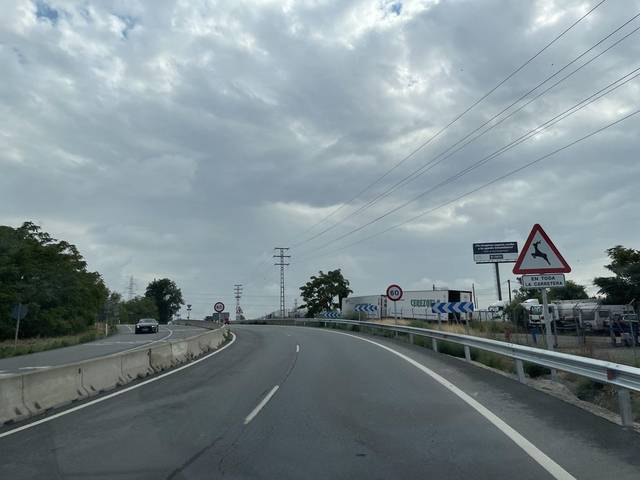
Region: Spain
Coordinates: 40.586, -3.558